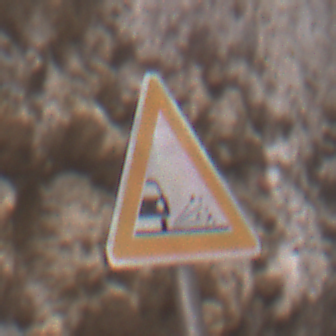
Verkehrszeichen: SplittSchotter
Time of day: Midday
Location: Outdoor (Urban)
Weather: PartlyCloudy
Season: NotSpecified
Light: Natural